Field crop: maize
Growth stage: 2
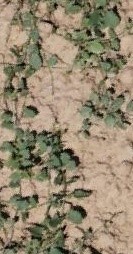
Species: convolvulus